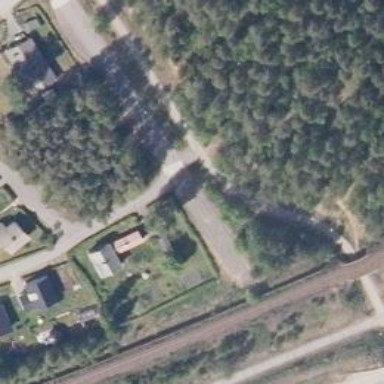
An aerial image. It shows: Asphalt cycleway.